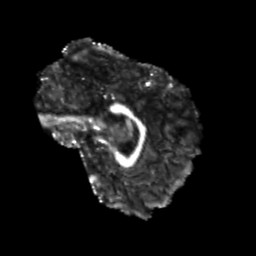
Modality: FA
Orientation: sagittal
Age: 23
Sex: male
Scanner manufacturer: siemens
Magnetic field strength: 3 T
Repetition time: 3.5 s
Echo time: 0.104 s